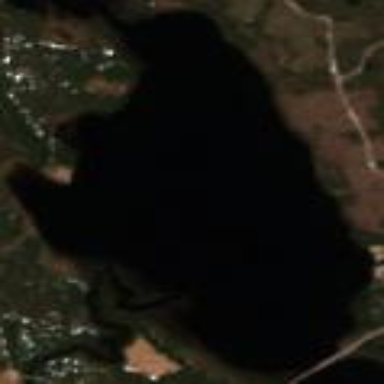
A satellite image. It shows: Serene lake.